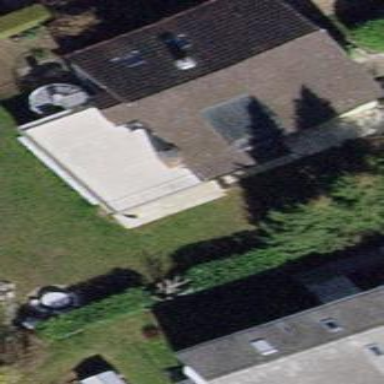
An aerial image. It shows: Simple and straightforward house.